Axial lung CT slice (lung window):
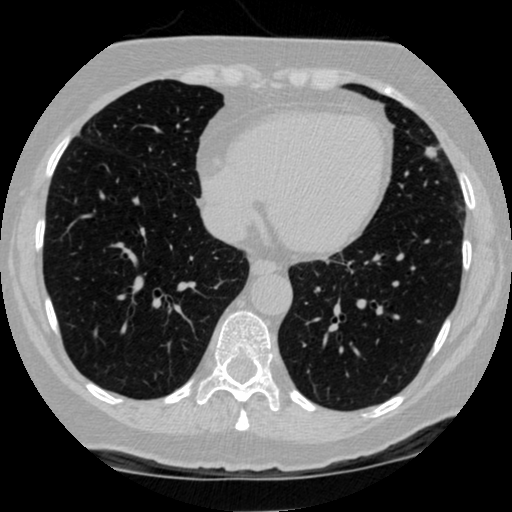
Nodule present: yes
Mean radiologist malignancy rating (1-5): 3.5